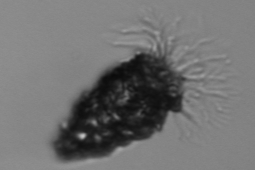
Label: Tintinnopsis